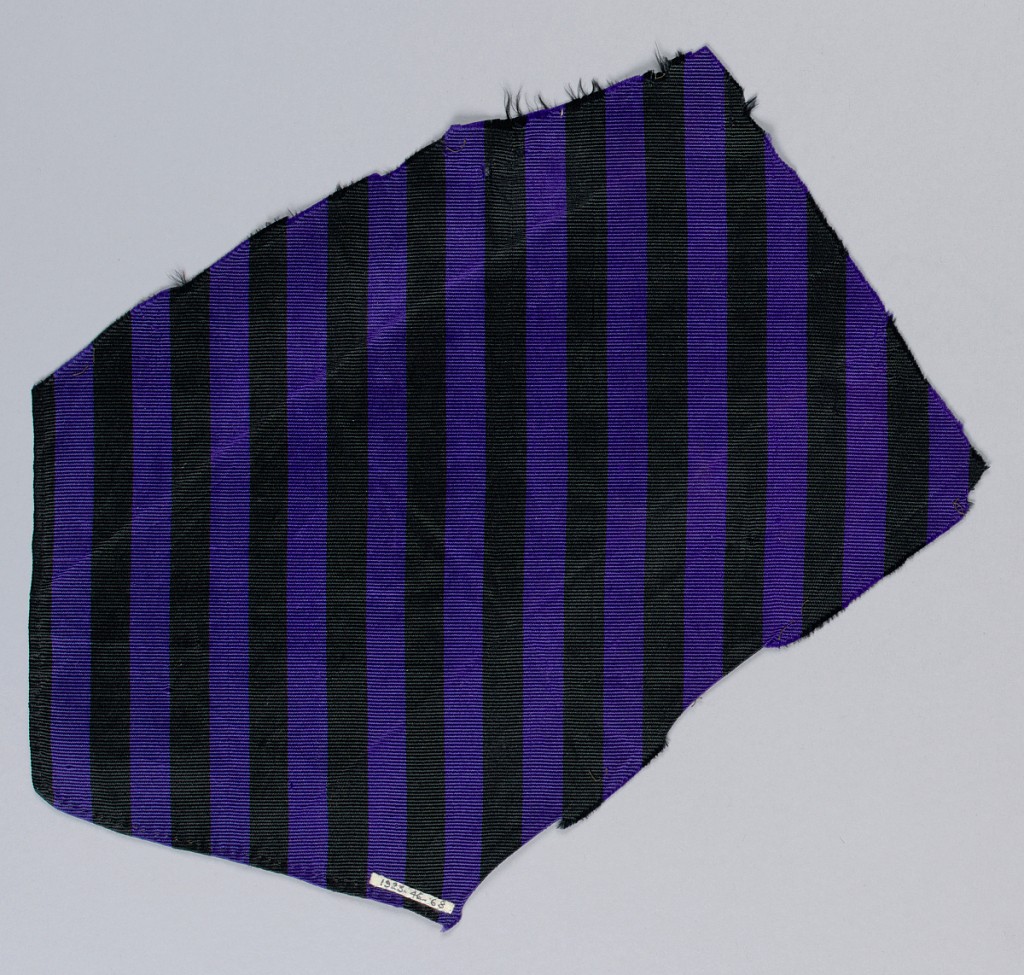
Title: Sample
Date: late 19th century
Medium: silk Technique: plain weave
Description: Striped black and purple ribbed silk fragment.